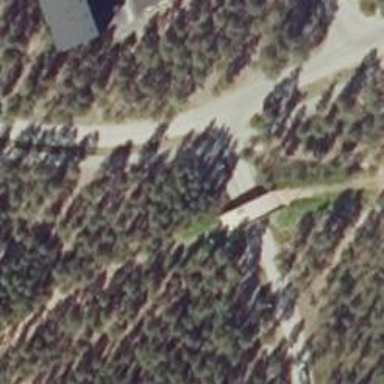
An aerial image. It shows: Path bridge designed for nordic skiing. The skiing track is groomed for classic and skating styles.